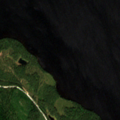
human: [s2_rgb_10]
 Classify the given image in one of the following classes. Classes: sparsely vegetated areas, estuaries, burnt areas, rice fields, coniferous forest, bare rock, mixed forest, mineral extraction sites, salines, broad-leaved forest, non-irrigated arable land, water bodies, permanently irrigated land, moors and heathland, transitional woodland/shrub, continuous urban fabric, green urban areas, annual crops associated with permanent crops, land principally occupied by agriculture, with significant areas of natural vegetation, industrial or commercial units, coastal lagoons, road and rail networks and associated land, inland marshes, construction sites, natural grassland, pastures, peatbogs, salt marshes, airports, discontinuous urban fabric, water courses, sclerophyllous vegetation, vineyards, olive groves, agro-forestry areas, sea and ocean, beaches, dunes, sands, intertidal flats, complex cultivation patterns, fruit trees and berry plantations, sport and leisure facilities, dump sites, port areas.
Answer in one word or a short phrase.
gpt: coniferous forest, water bodies